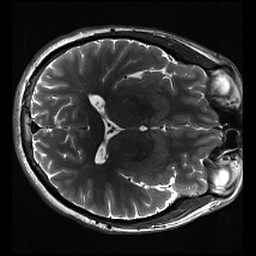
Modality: inplaneT2
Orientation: axial